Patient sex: M
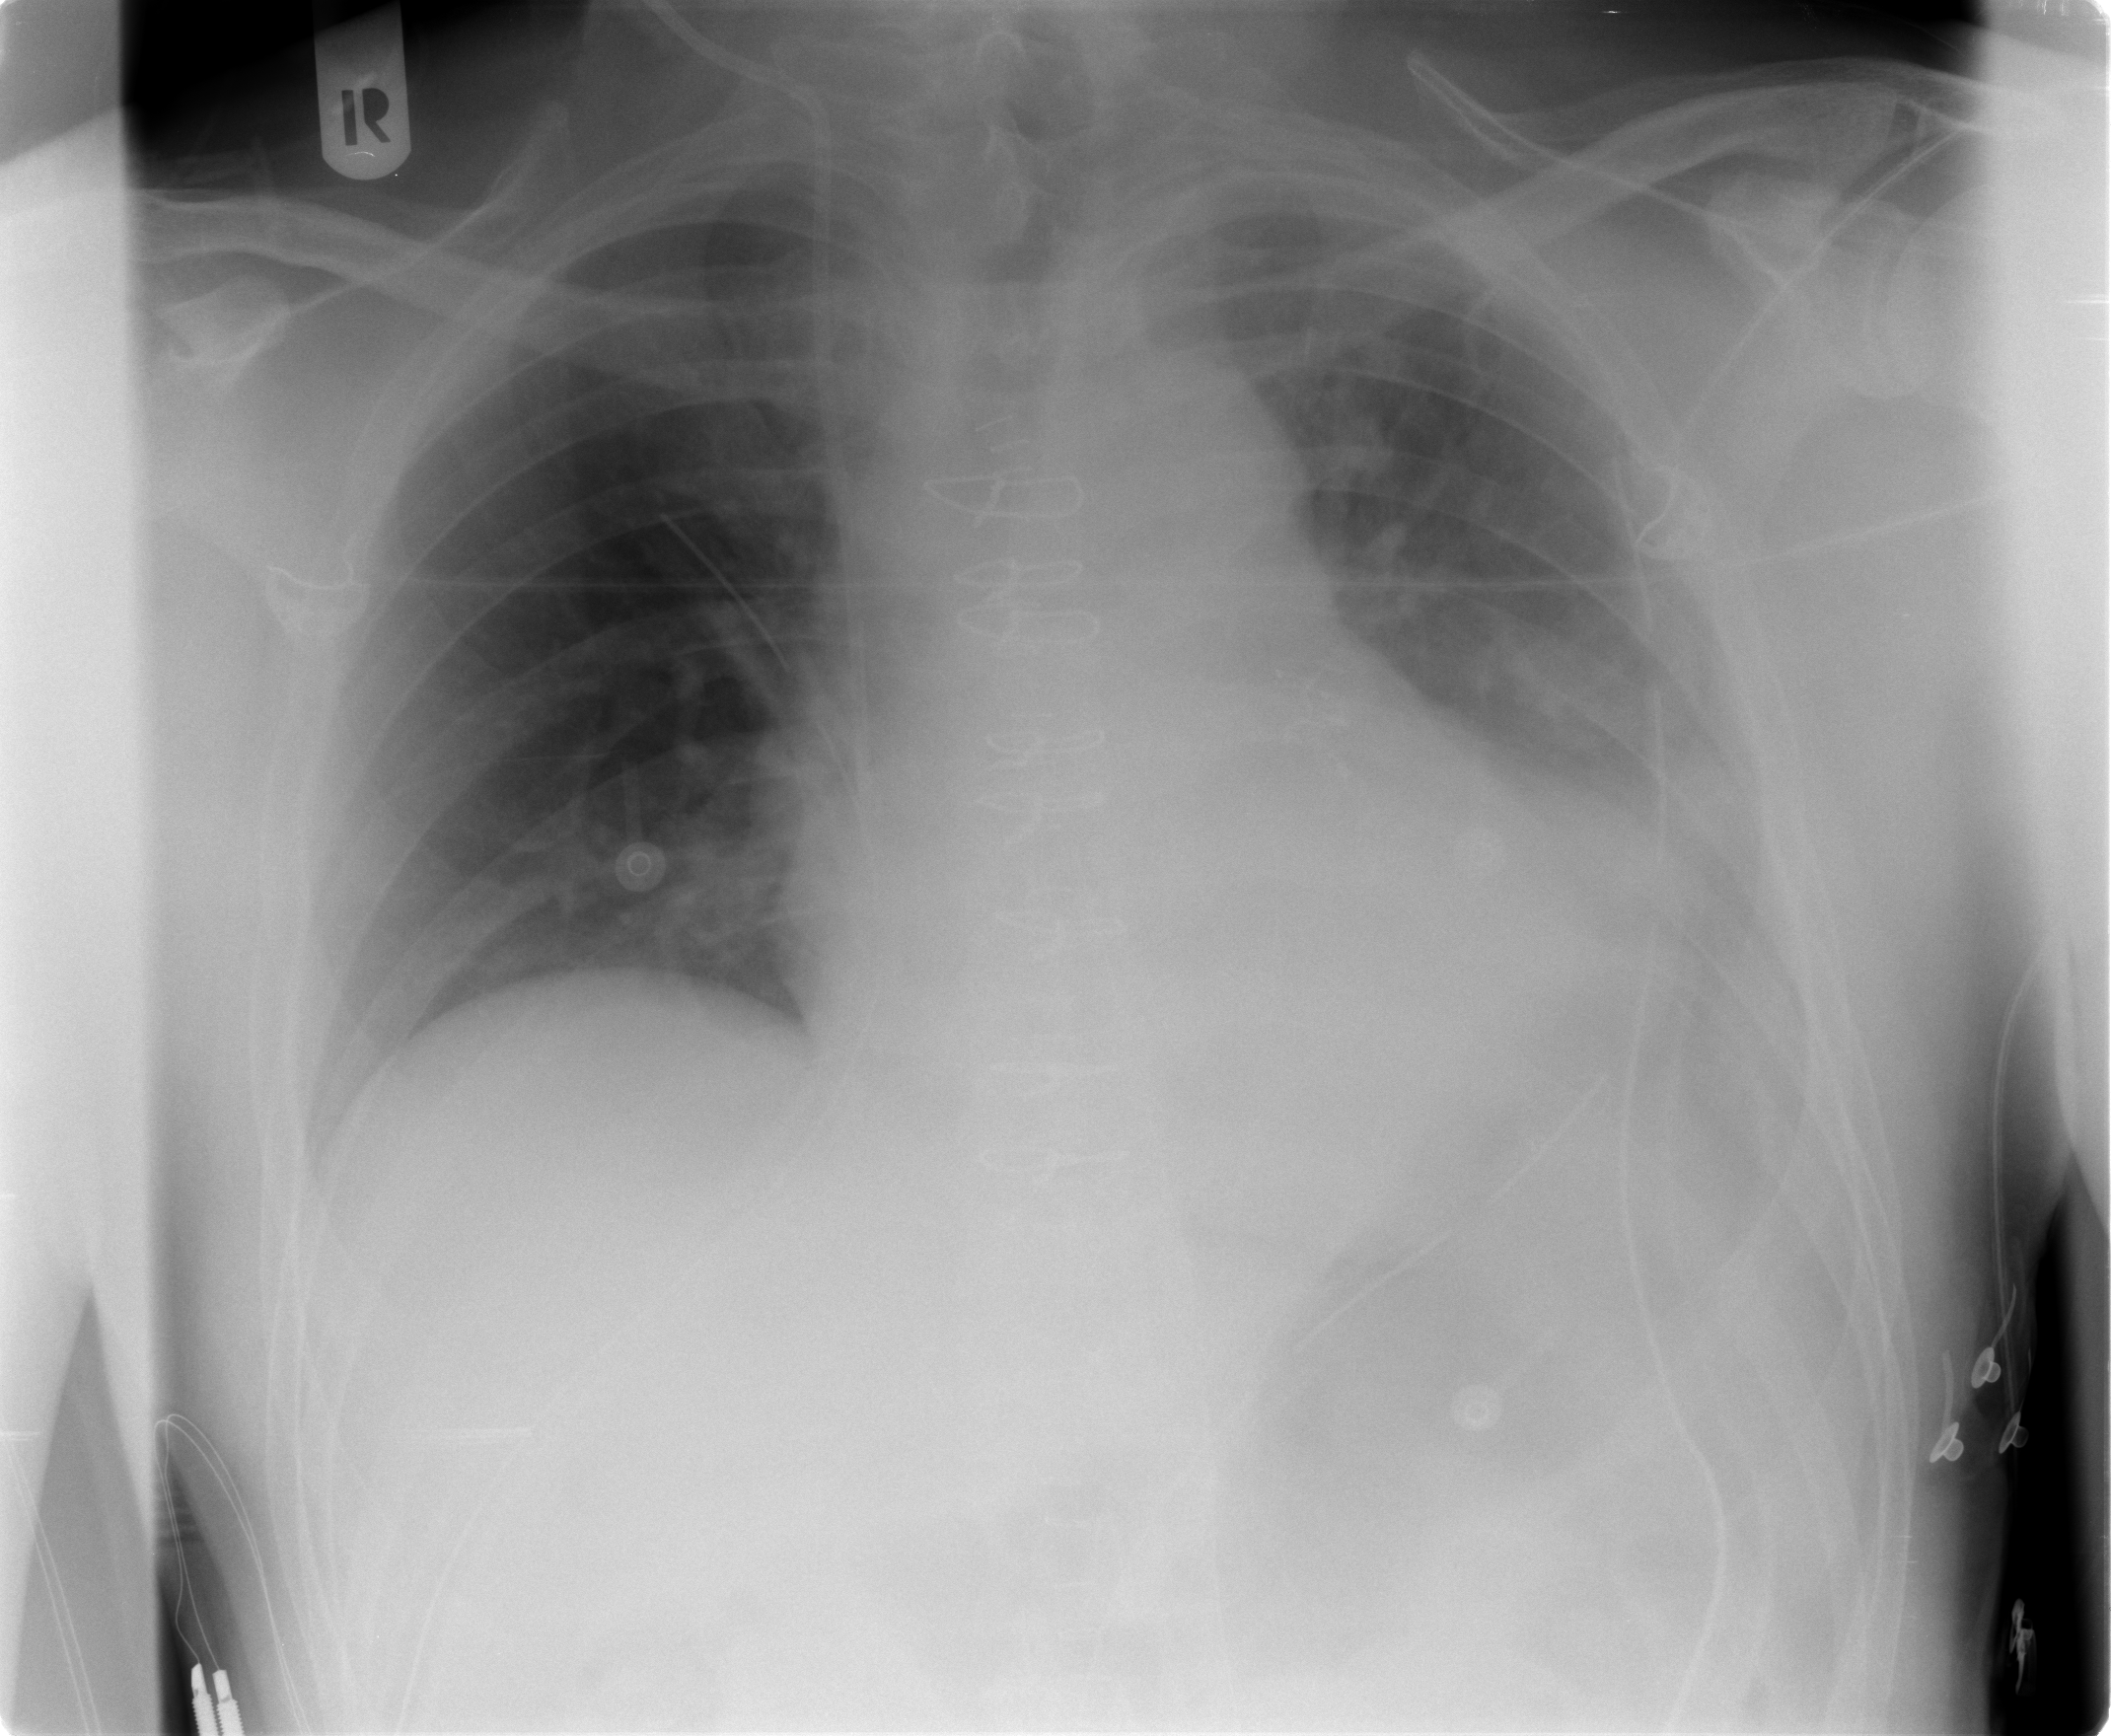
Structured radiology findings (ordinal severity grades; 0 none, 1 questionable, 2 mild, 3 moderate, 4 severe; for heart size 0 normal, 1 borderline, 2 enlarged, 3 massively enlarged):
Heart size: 0
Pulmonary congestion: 0
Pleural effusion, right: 0
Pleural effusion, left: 2
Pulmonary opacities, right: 0
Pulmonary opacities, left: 0
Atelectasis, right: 0
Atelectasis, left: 2